Field crop: maize
Growth stage: 2
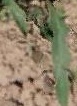
Species: maize